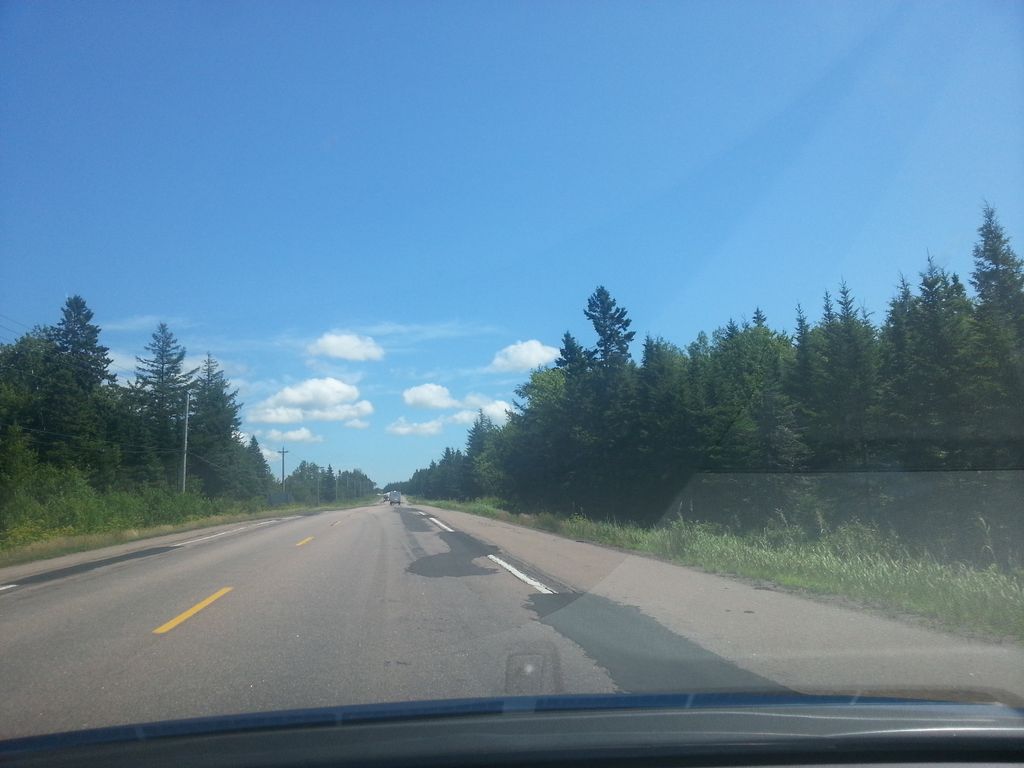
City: charlottetown